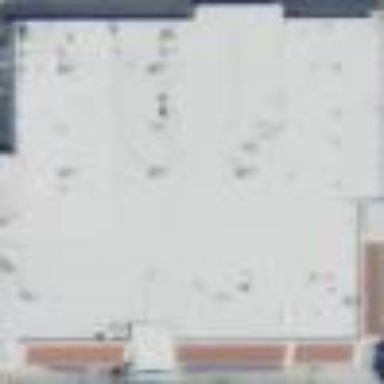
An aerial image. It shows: Retail building.